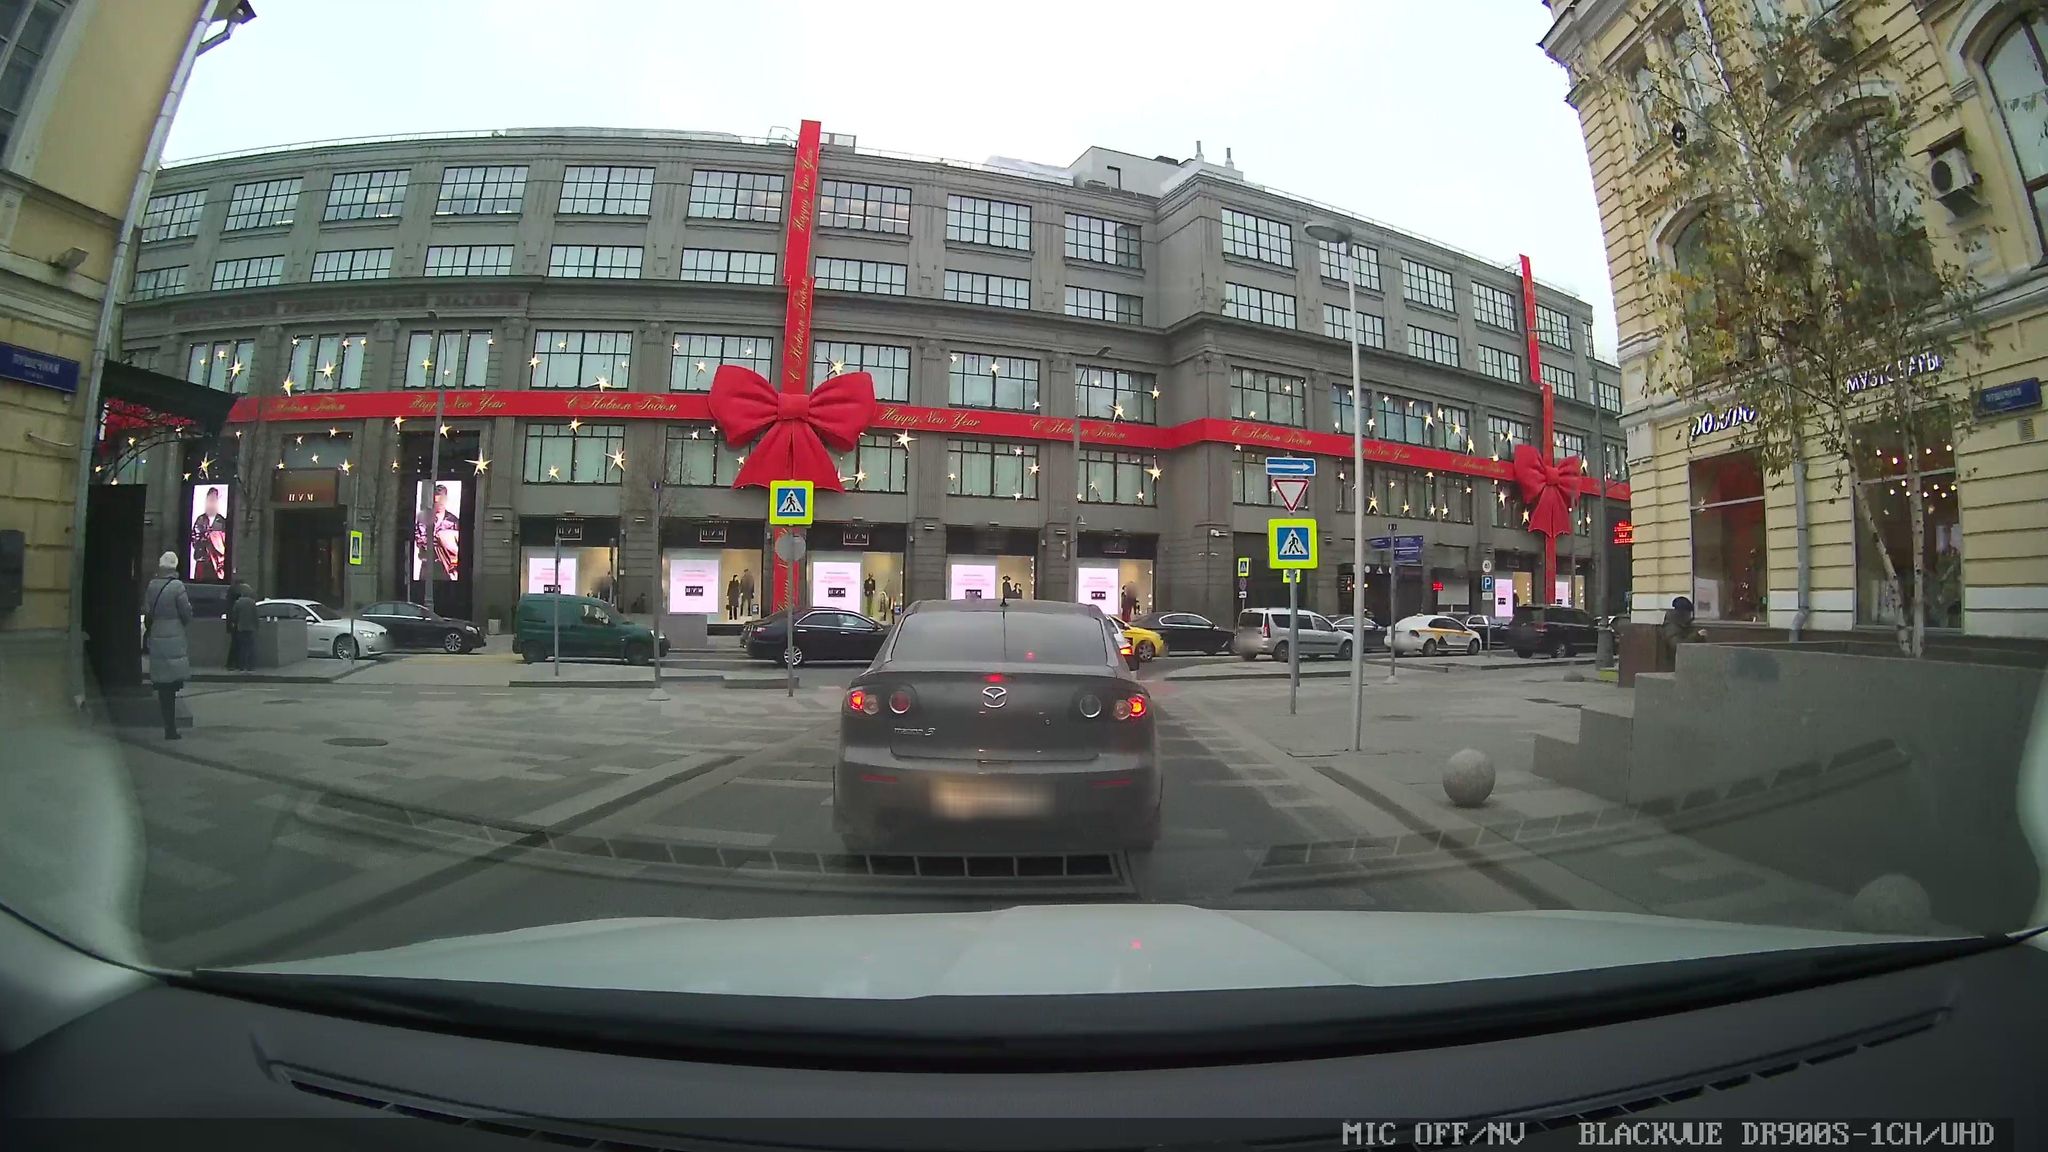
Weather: cloudy
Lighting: day
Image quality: good
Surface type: driving surface
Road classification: footway
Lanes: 2
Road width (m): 4.5
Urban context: urban centre
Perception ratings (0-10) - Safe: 2.91, Lively: 8.75, Beautiful: 1.76, Boring: 2.43, Depressing: 4.58, Wealthy: 2.11